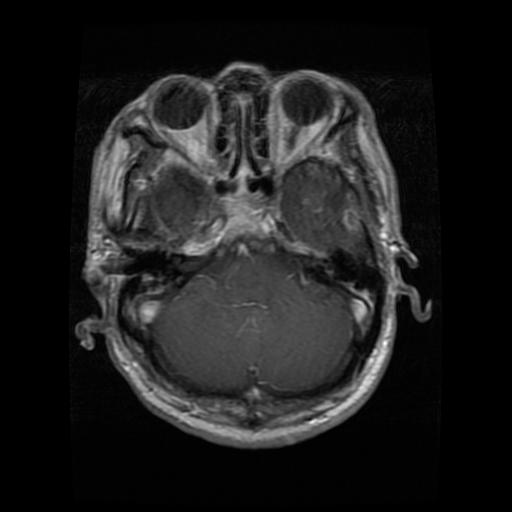
Label: glioma